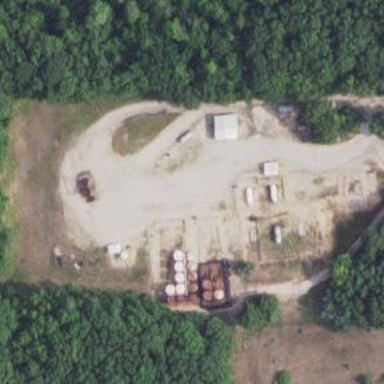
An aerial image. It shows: Storage tank with man-made structure.